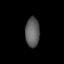
Tissue: lung
Cell type: Endothelial cells
Senescence score: 0.6389
Nuclear area (px): 408
Mean DAPI intensity: 95.534